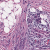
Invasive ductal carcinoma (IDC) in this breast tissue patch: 1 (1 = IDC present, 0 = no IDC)